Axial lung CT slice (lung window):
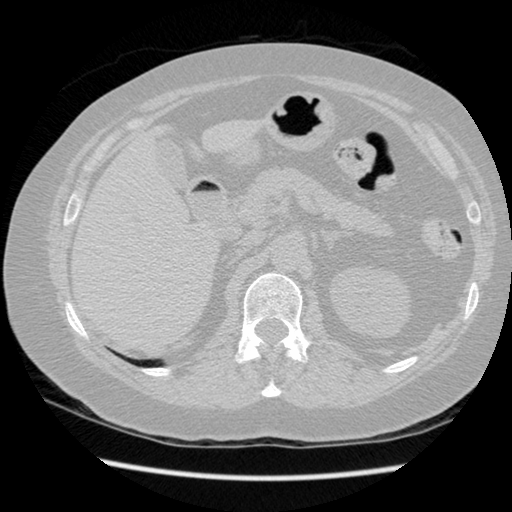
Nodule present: no